【题型】解答题　【知识点】平面几何　【难度】medium
在有毒、缺氧或浓烟等危险环境开展侦查、搜救是消防救援的核心工作之一，救援人员常面临人身安全威胁，关键时刻需要可靠伙伴——消防机器狗，它能深入室内高危区，打通室内室外壁垒进行搜救，搭载的远距通讯模块，可实现远程操控与实时传图，为救援决策提供可视化信息。\\

图1是被困人员所处的楼梯横断面示意图。楼梯斜坡用 $AB$ 表示，转角平台用 $BC$ 表示，地面用 $AD$ 表示。已知 $BC \parallel AD$，$CD \perp AD$，垂足为 $D$，$AB = 6$ 米，$BC = 2$ 米，$AD = (3\sqrt{3} + 2)$ 米。\\

(1) 求斜坡 $AB$ 的坡比；\\

(2) 如图2，当机器狗爬到斜坡 $AB$ 上点 $M$ 处时，探测仪 $P$ 测得被困人员头顶 $G$ 的仰角为 $15^\circ$，继续前行到点 $N$ 处，恰好能搜集到被困人员全身的影像，此时探测仪在线段 $CB$ 的延长线上，记作点 $Q$。图2示意图中所有点均处于同一平面，$PM = QN$，$PM \perp AB$，$QN \perp AB$，垂足分别为 $M$，$N$，$GC = 0.52$ 米，$PG = 5$ 米，求 $MN$ 的长。（参考数据：$\sin 15^\circ \approx 0.26$，$\cos 15^\circ \approx 0.97$，$\tan 15^\circ \approx 0.27$）\\
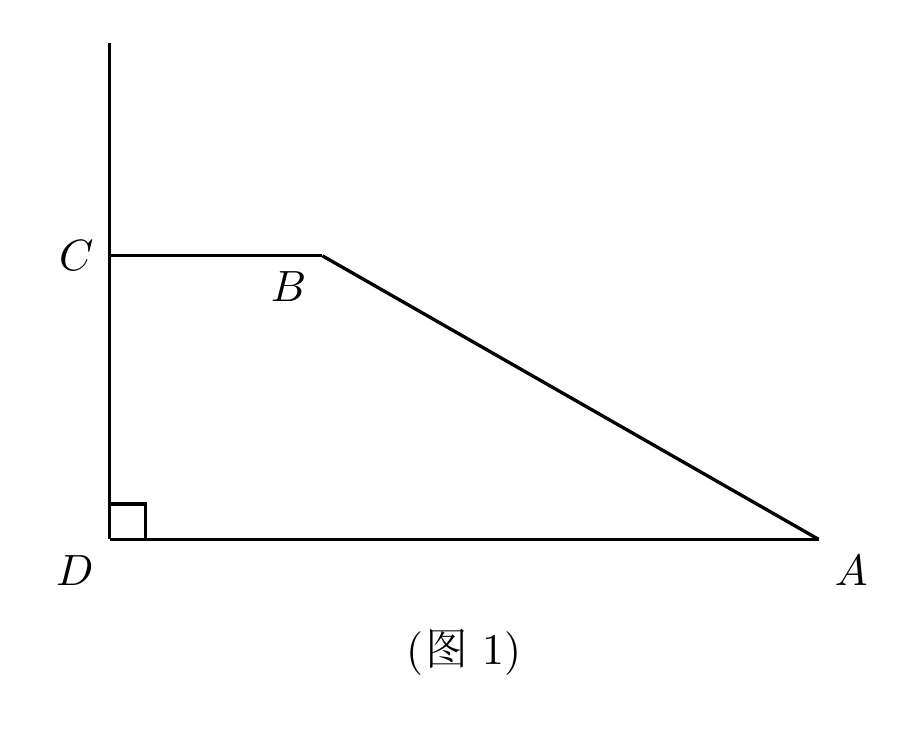
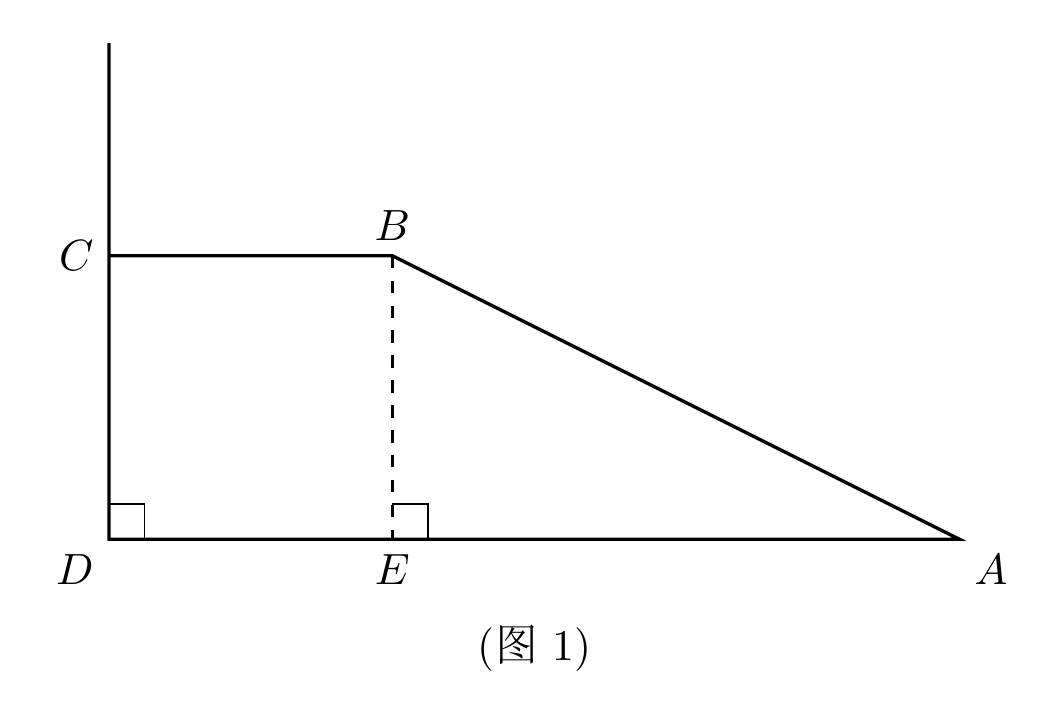
【解答】
【答案】(1) 斜坡 $AB$ 的坡比为 $1:\sqrt{3}$；\\
(2) $MN$ 的长 $1.56$ 米。\\

【分析】本题考查了矩形的判定与性质，解直角三角形，勾股定理等知识，掌握相关知识是解题的关键。\\

$^{\textcircled{1}}$ 过点 $B$ 作 $BE \perp AD$，交 $AD$ 于点 $E$，根据矩形的性质得到 $DE = BC = 2$，进而得到 $AE = 3\sqrt{3}$，根据勾股定理求出 $BE = 3$，即可求解；\\

$^{\textcircled{2}}$ 过点 $P$ 作 $PF \perp CD$ 交 $DC$ 于点 $F$，作 $PH \perp BC$ 交 $CB$ 延长线于点 $H$，根据题意可知 $\angle GPF = 15^\circ$，$\angle HQP = \angle QBA = \angle A$，$MN = PQ$，解直角三角形得到 $GF \approx 1.3$ 米，进而得到 $HP = 0.78$ 米，根据坡比得到 $\angle HQP = \angle A = 30^\circ$，在 $Rt\triangle QHP$ 中，示得 $QP = 1.56$ 米，即可求解。\\

【详解】（1）解：过点 $B$ 作 $BE \perp AD$，交 $AD$ 于点 $E$，如图：\\

$\because BC \parallel AD$，$CD \perp AD$，\\
$\therefore \angle ADC = \angle BCD = \angle BED = 90^\circ$，\\
$\therefore$ 四边形 $BCDE$ 是矩形，\\
$\therefore DE = BC = 2$，\\
$\because AE = AD - DE$，$AD = 3\sqrt{3} + 2$，\\
$\therefore AE = 3\sqrt{3}$，\\
在 $Rt\triangle ABE$ 中，$BE = \sqrt{AB^2 - AE^2} = \sqrt{6^2 - (3\sqrt{3})^2} = 3$，\\
$\therefore i_{AB} = \dfrac{BE}{AE} = \dfrac{1}{\sqrt{3}}$，\\
$\therefore$ 斜坡 $AB$ 的坡比为 $1:\sqrt{3}$；\\

（2）解：过点 $P$ 作 $PF \perp CD$ 交 $DC$ 于点 $F$，作 $PH \perp BC$ 交 $CB$ 延长线于点 $H$，如图：\\

根据题意可知：\\
$\angle GPF = 15^\circ$，$\angle HQP = \angle QBA = \angle A$，$MN = PQ$，\\
在 $Rt\triangle GPF$ 中，$\sin \angle GPF = \dfrac{GF}{PG}$，\\
$\therefore GF = 5 \cdot \sin 15^\circ \approx 1.3$ 米，\\
$\therefore HP = CF = GF - CG = 1.3 - 0.52 = 0.78$ 米，\\
由 $i_{AB} = \tan A = 1:\sqrt{3}$，\\
$\therefore \angle A = 30^\circ$，\\
$\therefore \angle HQP = \angle A = 30^\circ$，\\
在 $Rt\triangle QHP$ 中，$QP = 2HP = 1.56$ 米，\\
$\therefore MN = QP = 1.56$ 米，\\
$\therefore MN$ 的长 $1.56$ 米。\\
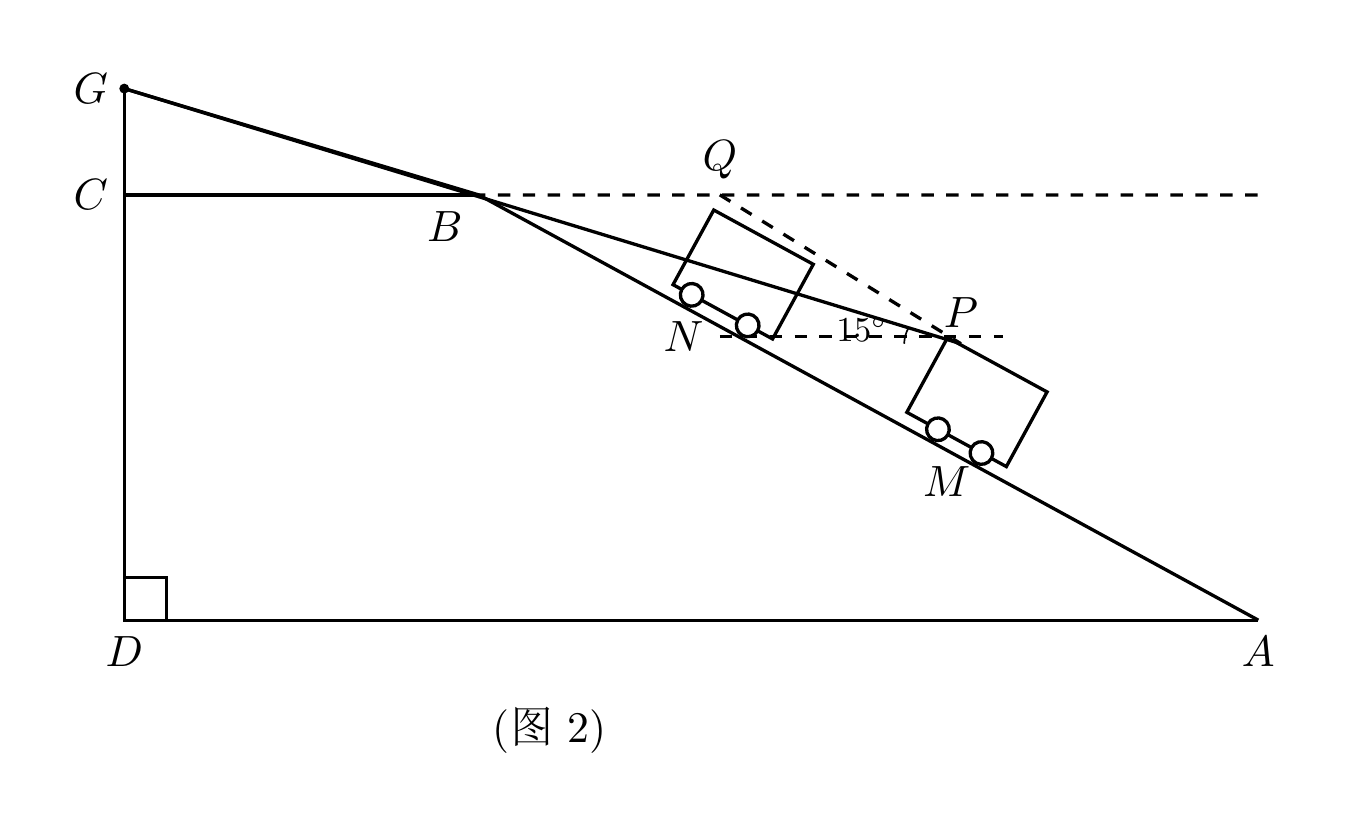